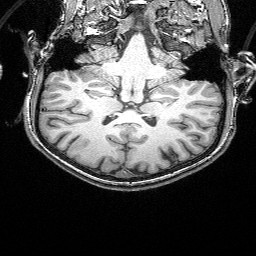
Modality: T1w
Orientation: sagittal
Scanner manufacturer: siemens
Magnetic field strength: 3 T
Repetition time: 2.25 s
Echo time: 0.00418 s